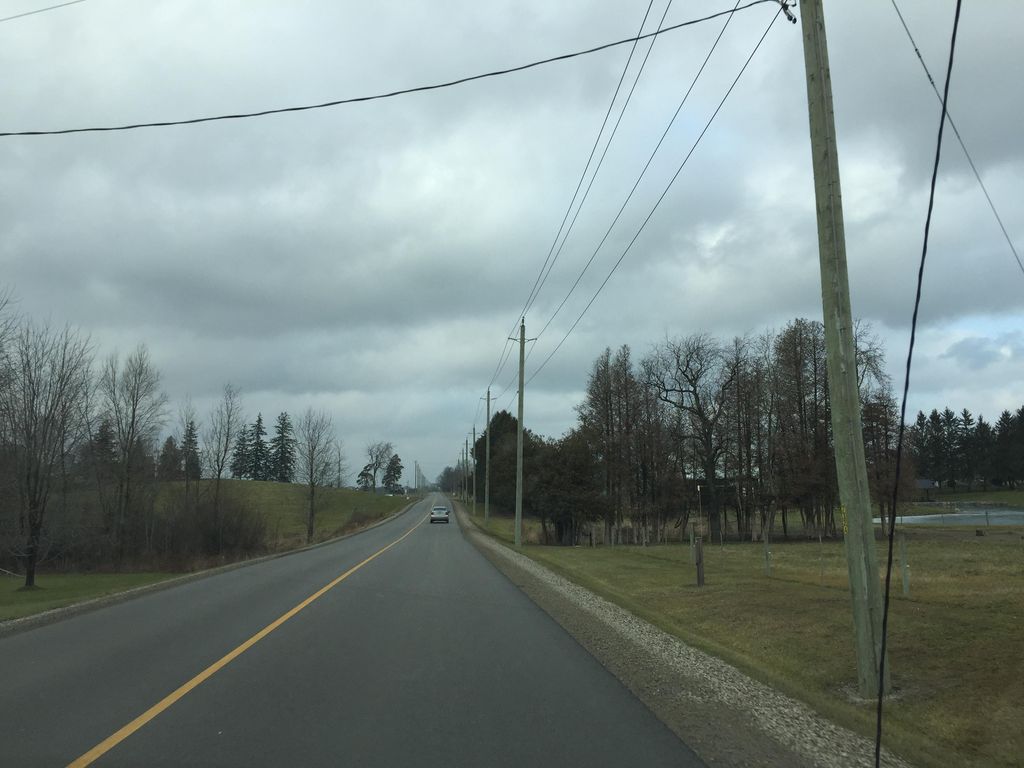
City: kitchener-waterloo